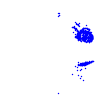
Particle: kaon